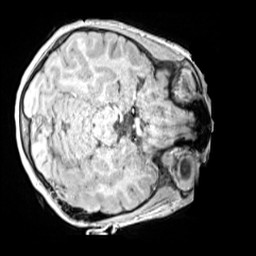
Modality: MP2RAGE
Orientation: axial
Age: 11
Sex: female
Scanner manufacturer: siemens
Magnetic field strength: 3 T
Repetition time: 4 s
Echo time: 0.00299 s